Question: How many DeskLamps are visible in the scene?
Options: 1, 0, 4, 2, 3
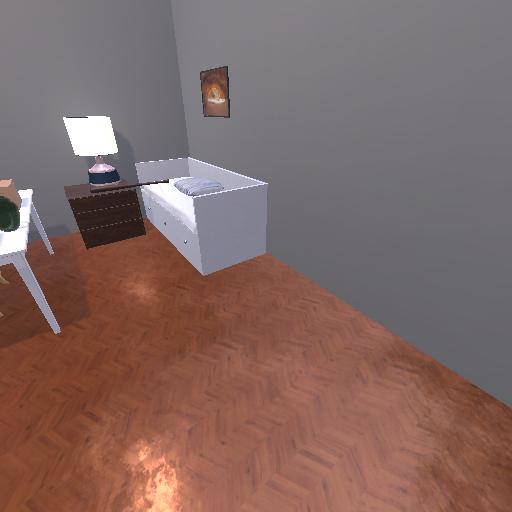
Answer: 1